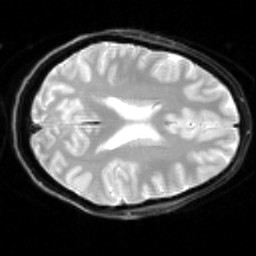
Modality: inplaneT2
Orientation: axial
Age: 23
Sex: female